Question: As I am new to this concepts, please dont mind if there are any mistakes. I need help.
Here all the anchor tags are hard coded, but actually they should be created dynamically.
I am trying to display the data on click of anchor tag..
the data to be displayed is different in this scenario.
Initially we are showing devices such as SmartPhone and Tablet.
On Click of smartphone we have to display os versions such as mac,windows,andriod and blackberry which is completely related to smartphone... same on click of tablet also these 4 os versions will be displayed related to tablet.
again onclick of os versions link then based on that os, the versions of os should be displayed.
For eg: 4.0 ics,4.1:jellybean and etc..,
This OS data should be displayed only when Smartphone/ Tablet is selected..
Here is the code what I have tried...!
html:
'''
<table id="layout">
<tr>
<td>
<table id='download'>
<tr>
<td>
<div id='main'>
<table id='device'>
<tr>
<td>
<a id='mobile_select'> SmartPhone </a>
<div id="os_data">
<a >ios</a>
<a >andriod</a>
<a >blackberry</a>
<a >windows</a></div>
</td>
</tr>
<tr>
<td>
<a> Tablet</a>
<div id="os_data">
<a >ios</a>
<a >andriod</a>
<a >blackberry</a>
<a >windows</a></div>
</td>
</tr>
</table>
</div>
</td>
</tr>
</table>
</td>
</tr>
</table>
'''
Jquery
'''
for (var i = 0; i <= 50; i++) {
$('#device').append('<a + i + > ' + i + '</a>');
}
addOS();
function addOS() {
ii = 0;
for (i = 0; i <= 500; i++) {
if ((i % 10) == 0) {
ii++;
}
$('#device').append('<a + i + id="oos' + ii + '"> ' + i + '</a>');
}
}
$('#mobile_select').click(function() {
var selectedDevice = $(this).val();
var selectFirst = 0;
addCites();
$("#device").each(function() {
if ($(this).attr('id') != selectedDevice) {
$(this).remove();
} else {
if (selectFirst < 1) {
$(this).attr('id', selectedDevice).attr('selected', 'selected');
}
selectFirst++;
}
});
$("#device").parent().parent().show();
});
'''
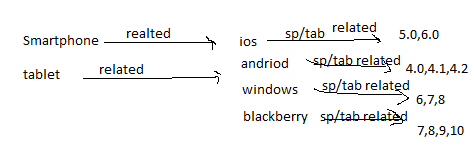
Answer: First of all, you should not use tables for layout.
Here is what you need to do to achieve your task.
HTML:
'''
<div id="mainCategories">
<a id="smartPhone" href="">SmartPhones</a>
<a id="tablet" href="">Tablets</a>
</div>
<div id="subCategories">
</div>
'''
Javascript (with jQuery):
'''
$(function() {
var data = {};
data["smartPhone"] = ["ios", "android", "windows"];
data["tablet"] = ["iosTablet", "androidTabled", "windowsTablet"];
$("#mainCategories a").click(function(){
var clickedItem = $(this).attr('id');
var operatingSystems = data[clickedItem];
$("#subCategories").empty();
for(ind in operatingSystems){
var os = operatingSystems[ind];
var anchor = $("<a>");
anchor.attr('href','');
anchor.attr('id', os);
anchor.text(os);
$("#subCategories").append(anchor);
}
return false;
});
});
'''
CSS:
'''
a{
display:block;
}
'''
Here is working fiddle:
<URL>
Assuming you have loaded your data regarding to operating systems into javascript somehow.